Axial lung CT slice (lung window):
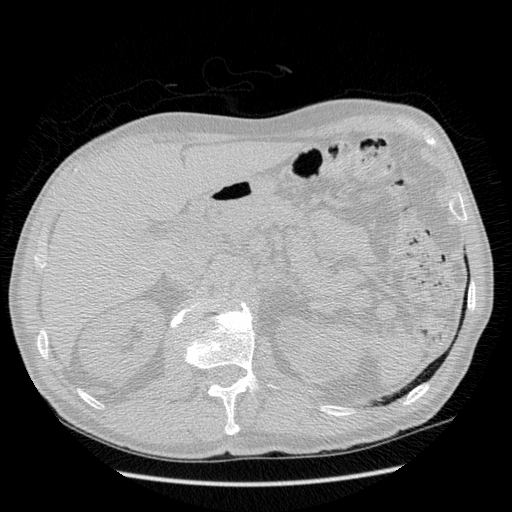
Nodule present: no